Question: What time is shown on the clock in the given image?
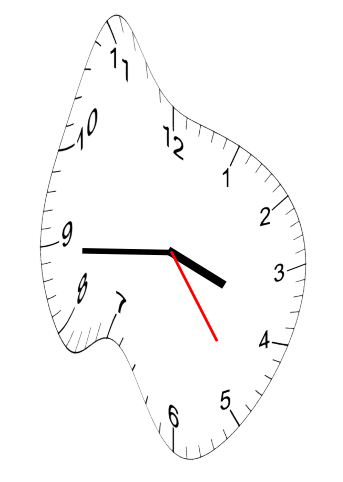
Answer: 03:44:24